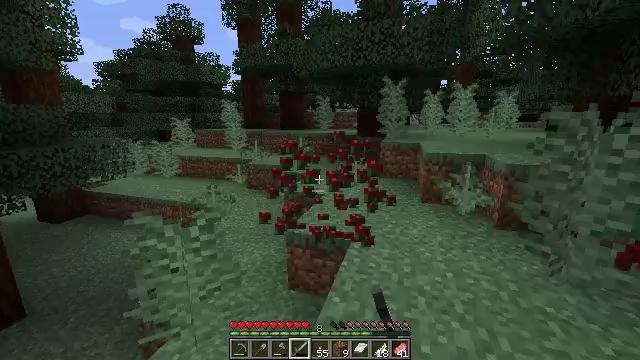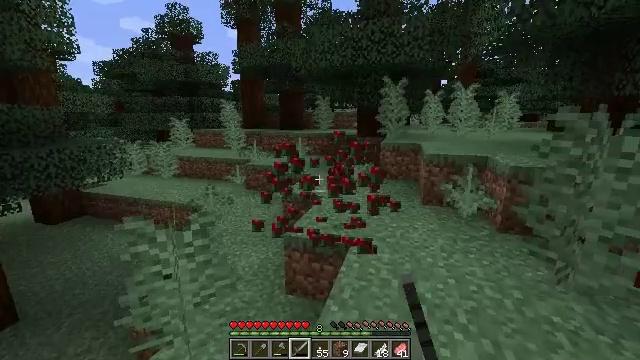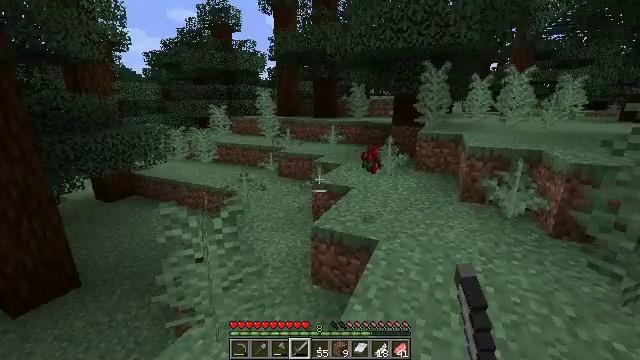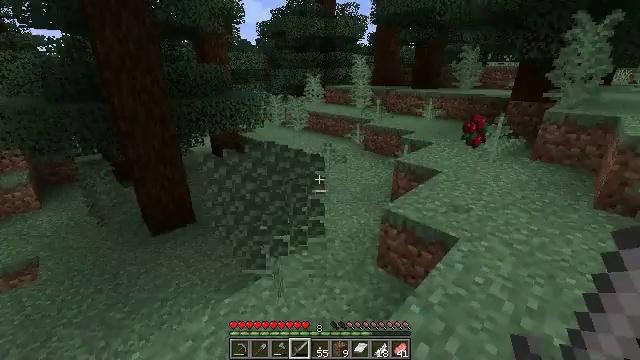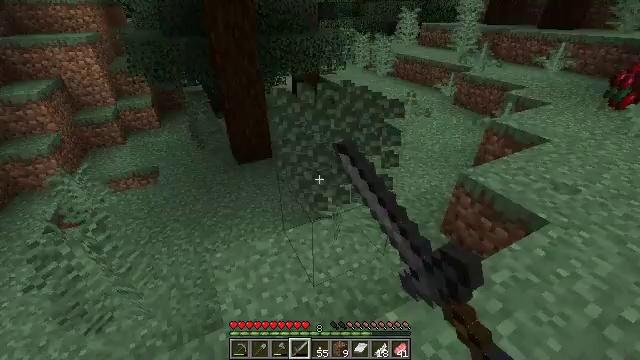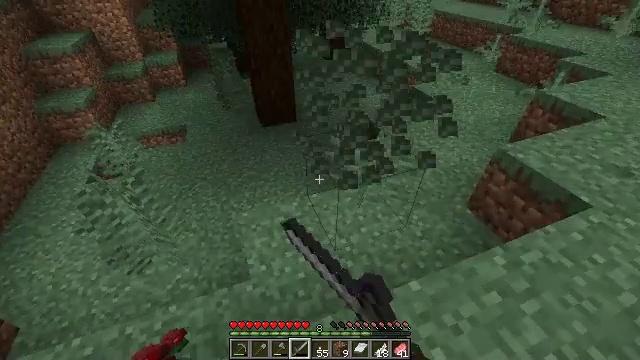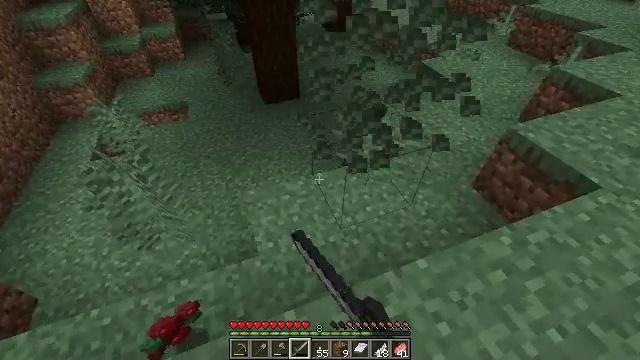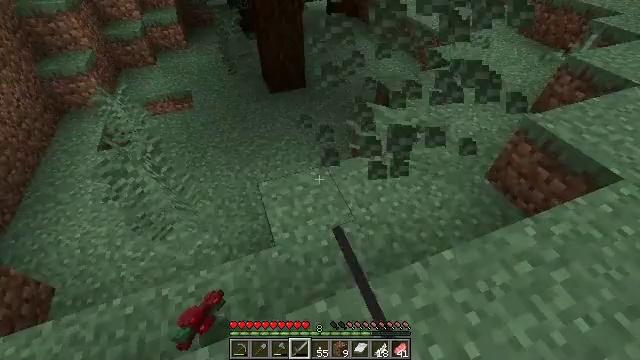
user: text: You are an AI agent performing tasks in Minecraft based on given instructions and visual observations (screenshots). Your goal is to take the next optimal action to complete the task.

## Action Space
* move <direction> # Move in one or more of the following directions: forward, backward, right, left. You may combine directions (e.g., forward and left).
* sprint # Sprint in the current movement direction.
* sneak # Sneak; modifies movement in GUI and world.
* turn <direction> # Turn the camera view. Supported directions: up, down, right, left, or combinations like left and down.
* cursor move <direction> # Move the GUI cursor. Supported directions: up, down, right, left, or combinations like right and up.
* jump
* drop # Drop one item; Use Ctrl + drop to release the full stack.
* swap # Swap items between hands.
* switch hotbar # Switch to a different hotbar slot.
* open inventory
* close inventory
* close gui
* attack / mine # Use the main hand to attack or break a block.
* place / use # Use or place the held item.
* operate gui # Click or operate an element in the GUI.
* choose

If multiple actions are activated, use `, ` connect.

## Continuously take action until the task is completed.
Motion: motion action
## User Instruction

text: Attack the large fern to gather it.
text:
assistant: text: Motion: move forward and move right, attack / mine
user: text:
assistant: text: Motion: move forward and move right, turn left and down, attack / mine
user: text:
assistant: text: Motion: move right, turn left and down, attack / mine
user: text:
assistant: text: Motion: move left, turn left and down
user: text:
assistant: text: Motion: move left, turn left and down
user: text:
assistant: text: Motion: move left, turn down
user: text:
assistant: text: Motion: move left, turn down
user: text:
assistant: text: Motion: no_op